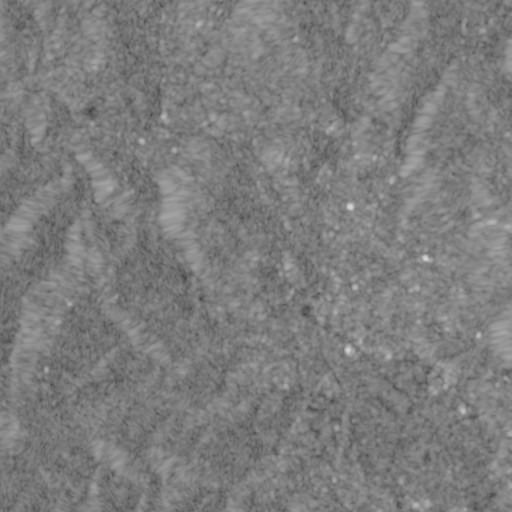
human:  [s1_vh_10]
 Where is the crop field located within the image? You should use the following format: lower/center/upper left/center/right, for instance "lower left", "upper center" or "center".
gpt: The crop field is located in the right of the image.
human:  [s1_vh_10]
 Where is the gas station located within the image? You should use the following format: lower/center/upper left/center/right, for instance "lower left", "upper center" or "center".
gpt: The gas station is located in the center right of the image.
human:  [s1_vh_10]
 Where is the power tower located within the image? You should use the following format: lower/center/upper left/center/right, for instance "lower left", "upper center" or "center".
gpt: The power tower is located in the upper right of the image.
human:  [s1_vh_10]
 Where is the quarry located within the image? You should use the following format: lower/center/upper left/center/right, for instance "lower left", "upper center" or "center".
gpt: The quarry is located in the lower right of the image.
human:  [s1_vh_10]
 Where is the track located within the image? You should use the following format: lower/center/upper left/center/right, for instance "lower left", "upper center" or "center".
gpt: There is no track in the image.

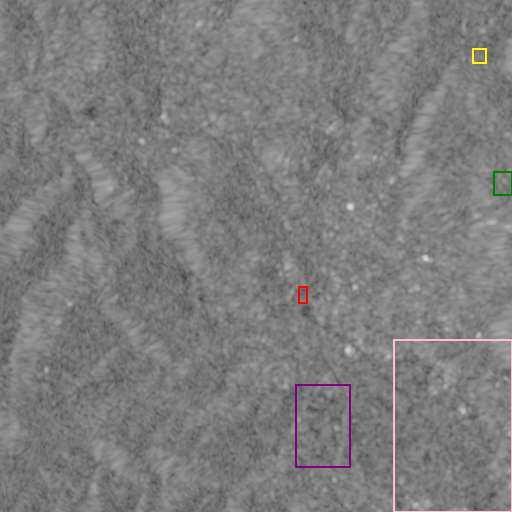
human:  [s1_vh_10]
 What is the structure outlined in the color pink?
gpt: The structure outlined in pink is a crop field.
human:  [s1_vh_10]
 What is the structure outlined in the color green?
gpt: The structure outlined in green is a park.
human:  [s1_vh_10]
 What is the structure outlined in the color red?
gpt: The structure outlined in red is a parking lot.
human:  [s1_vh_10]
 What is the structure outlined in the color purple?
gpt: The structure outlined in purple is a quarry.
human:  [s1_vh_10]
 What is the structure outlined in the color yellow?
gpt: The structure outlined in yellow is a wastewater plant.
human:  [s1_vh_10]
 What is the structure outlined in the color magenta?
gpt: There is no magenta outline.